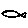
Label: fish